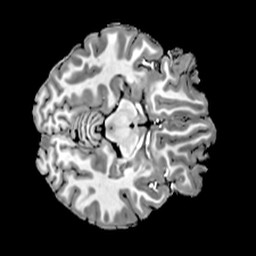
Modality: T1w
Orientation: axial
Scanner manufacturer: siemens
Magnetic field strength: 7 T